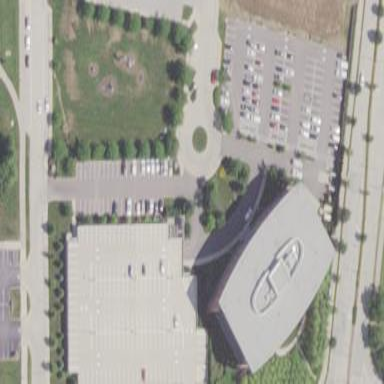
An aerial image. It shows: Multi-storey parking building.